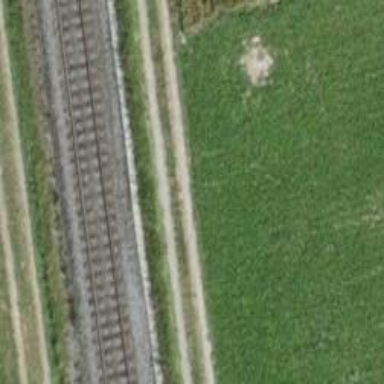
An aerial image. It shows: Track road with ground surface.